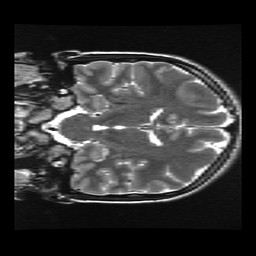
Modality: T2w
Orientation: coronal
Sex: female
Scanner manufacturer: ge
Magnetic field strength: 3 T
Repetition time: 5 s
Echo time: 0.1015 s